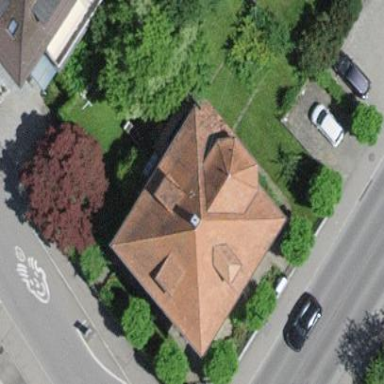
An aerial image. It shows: Residential building.